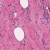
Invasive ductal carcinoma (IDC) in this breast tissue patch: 1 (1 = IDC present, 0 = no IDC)